Question: Here's I want to code.
Pay the girl = 100 the value of the 100 (100 is the value from XML file in the browser) = is color red
Pay the girl = 200 the value of the 200 (200 is the value from XML file in the browser) = is color green
Pay the boy = 100 the value of the 100 (100 is the value from XML file in the browser) = is color red
Pay the boy = 200 the value of the 200 (200 is the value from XML file in the browser) = is color green
Where if higher value from the XML file in the browser like 200 the color of 200 in the list-view is green while the lower value from the XML file in the browser like 100 the color of 100 in the list-view is red. the value its is change depends in the XML file in the browser. I'm using DOM parser to get the value of pay the boy and pay the girl and I'm using also Timer to auto refresh it in seconds. How can I put the code of my asking changing color in my code XML parse with timer? I do some thing in that but I'm failed.
here's the code
'''
@Override
public void onResume() {
super.onResume();
Timer autoUpdate = new Timer();
autoUpdate.schedule(new TimerTask() {
@Override
public void run() {
runOnUiThread(new Runnable() {
public void run() {
ArrayList<HashMap<String, String>> menuItems = new ArrayList<HashMap<String, String>>();
quotesXMLParsing parser = new quotesXMLParsing();
String xml = parser.getXmlFromUrl(URL); // getting XML
Document doc = parser.getDomElement(xml); // getting DOM element
NodeList nl = doc.getElementsByTagName(KEY_item);
// looping through all item nodes <item>
for (int i = 0; i < nl.getLength(); i++) {
// creating new HashMap
HashMap<String, String> map = new HashMap<String, String>();
Element e = (Element) nl.item(i);
// adding each child node to HashMap key => value
map.put(KEY_price, parser.getValue(e, KEY_price));
map.put(KEY_pay of the girl, parser.getValue(e, KEY_pay of the girl));
map.put(KEY_pay of the boy, parser.getValue(e, KEY_pay of the boy));
// adding HashList to ArrayList
menuItems.add(map);
}
// Adding menuItems to ListView
ListAdapter adapter = new SimpleAdapter(Activity.this, menuItems,
R.layout.showquotes,
new String[] { KEY_price, KEY_pay of the girl, KEY_pay ogf the boy }, new int[] {
R.id.price, R.id.pay of the girl, R.id.pay of the boy });
setListAdapter(adapter);
}
});
}
}, 0, 5000);
}
}
'''
here's the XML file
'''
<items>
<item>
<price>100</price>
<pay of the girl>100</pay of the girl>
<pay of the boy>200</pay of the boy>
</item>
'''
the value like 100 and 200 change every 5 seconds
here's I tried the code but I failed.
'''
ListAdapter adapter = new SimpleAdapter(Activity.this, menuItems,
R.layout.showquotes,
new String[] { KEY_price, KEY_pay of the girl, KEY_pay ogf the boy }, new int[] {
R.id.price, R.id.pay of the girl, R.id.pay of the boy });
ListAdapter.setViewBinder(new MyViewBinder1());
itemlist.setAdapter(ListAdapter);
class MyViewBinder1 implements ViewBinder
{ @Override
public boolean setViewValue(View view, Object Status,String textRepresentation)
{
String complet="Pay of the girl:+higher ";
String complet1="Pay of the boy:+higher";
String notcomplet="Pay of the girl:-lower";
String notcomlet="Pay of the boy:-lower";
String getdata= textRepresentation;
if((view instanceof TextView) & (Status instanceof String) )
{
TextView iv= (TextView) view;
if(complet.equals(Status))
{
r1=true;
r2=false;
iv.setText(textRepresentation);
iv.setTextColor(Color.parseColor("#008000"));
return true;
}
else if(notcomlet.equals(Status))
{
r2=true;
r1=false;
iv.setText(textRepresentation);
iv.setTextColor(Color.RED);
return true;
}
if(r1 && (getdata.startsWith("Pay of the girl: ")))
{
iv.setText(textRepresentation);
iv.setTextColor(Color.parseColor("#008000"));
return true;
}
if(r1 && (getdata.startsWith("Pay of the boy: ")))
{
iv.setText(textRepresentation);
iv.setTextColor(Color.parseColor("#008000"));
return true;
{
else if (r2 && (getdata.startsWith("Pay of the girl: ")))
{
//TextView iv= (TextView) view;
iv.setText(textRepresentation);
iv.setTextColor(Color.RED);
return true;
}
else if (r2 && (getdata.startsWith("Pay of the boy: ")))
{
//TextView iv= (TextView) view;
iv.setText(textRepresentation);
iv.setTextColor(Color.RED);
return true;
}
return false;
}
}
'''
here I want to ask how to? this images.as an reference

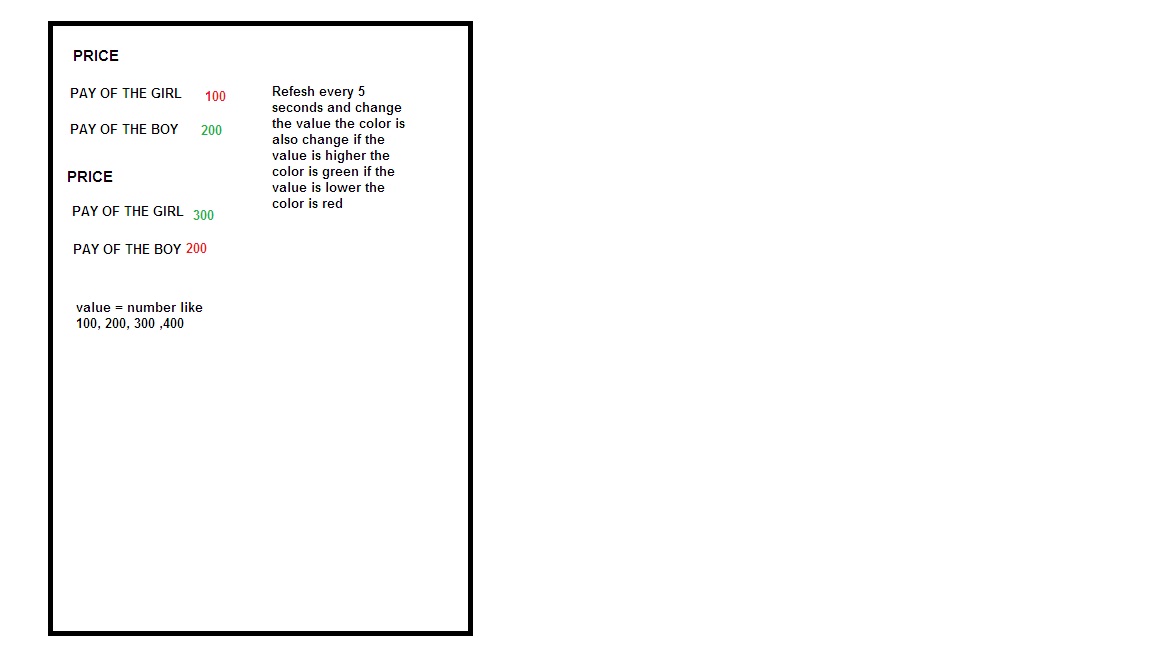
Answer: If I understood what are your requests, I can propose you to use a custom ListAdapter for your listview with one property element which is the background. Then, when you are populating the listView, for each element you should set the background (red or green).
If you would like to learn about custom ListAdapters, here is the link <URL>
Remember that the custom ListAdapter extends the BaseAdapter.
If you need more help about, feel free to ask me.